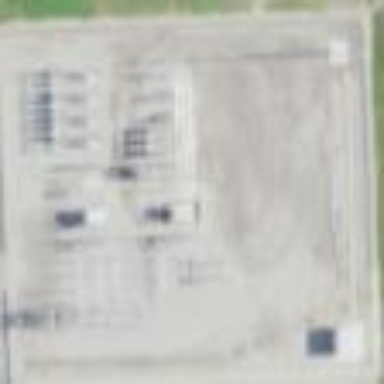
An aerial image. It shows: Distribution-level power substation.